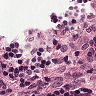
Metastatic tissue present: no